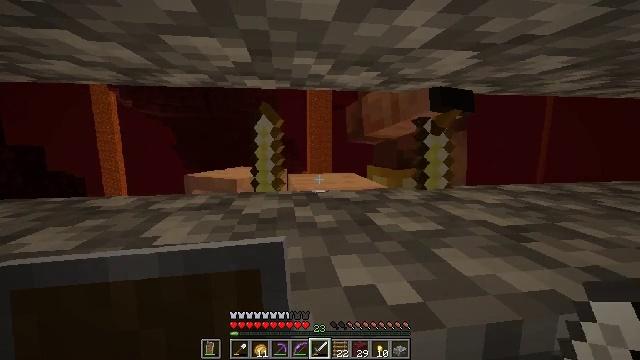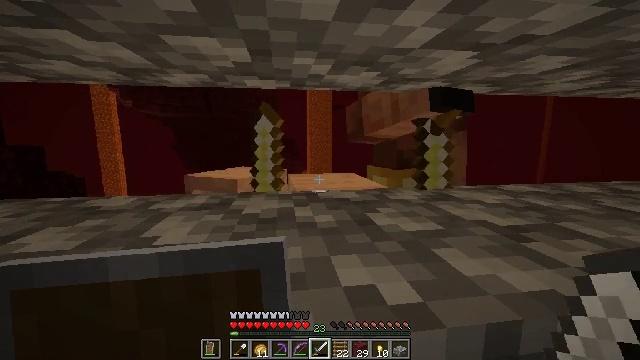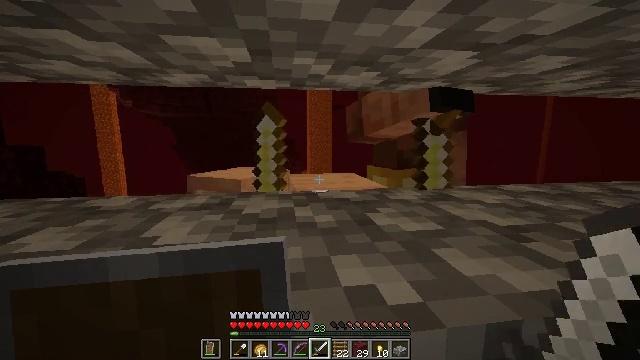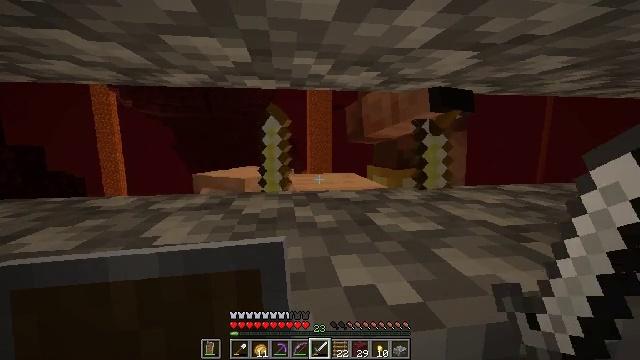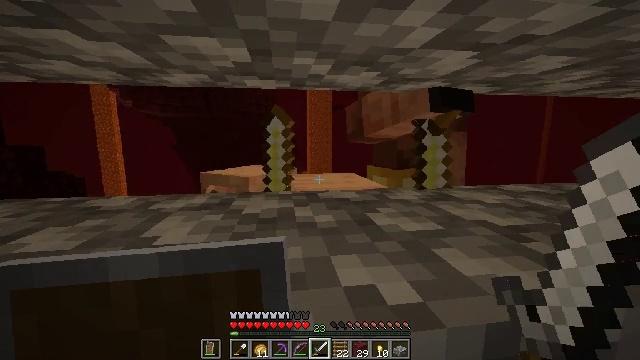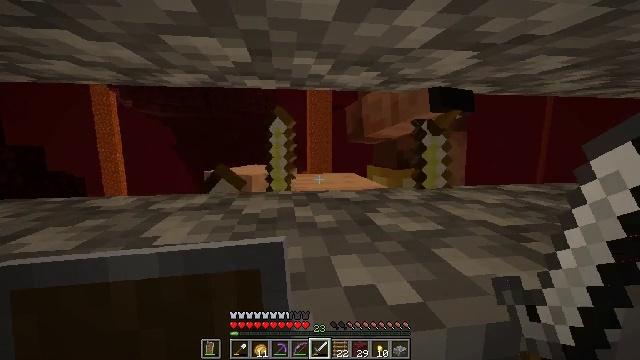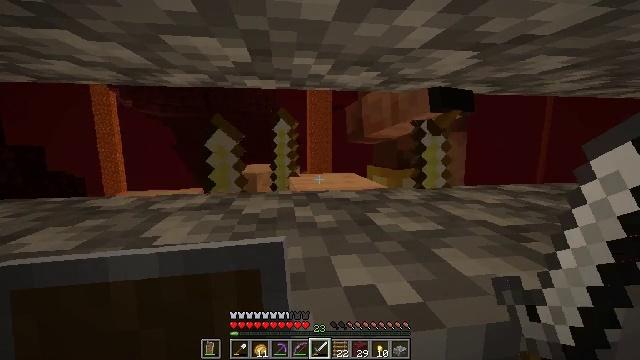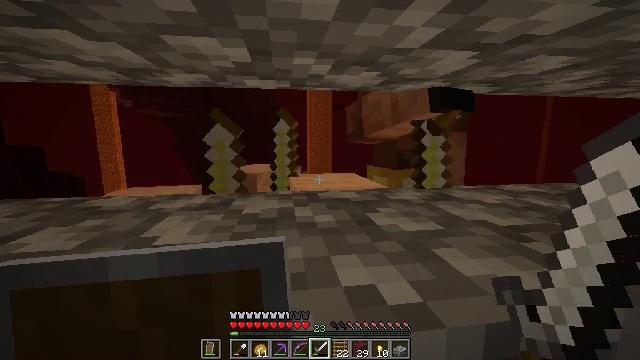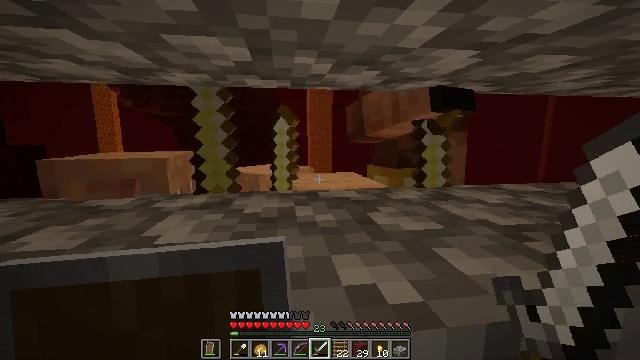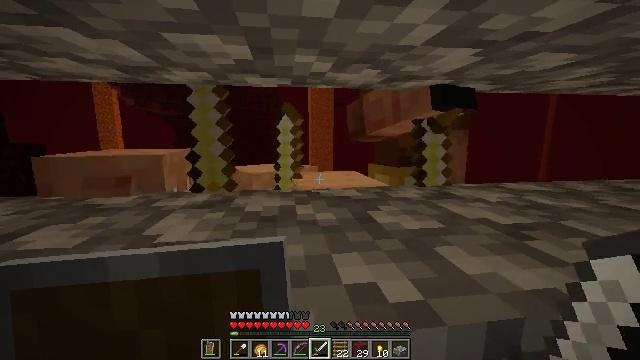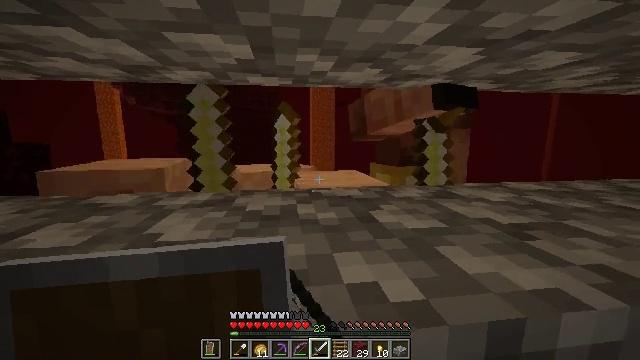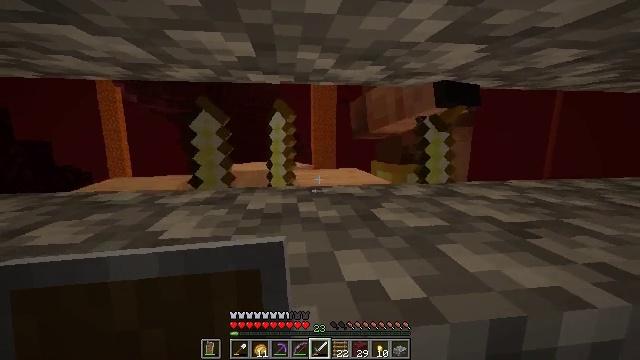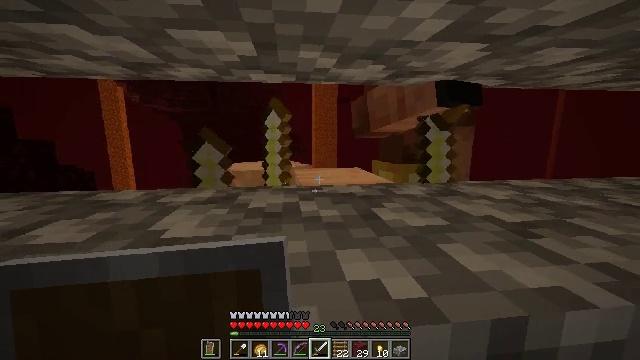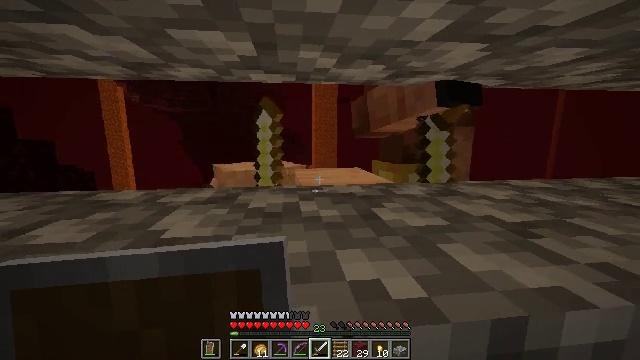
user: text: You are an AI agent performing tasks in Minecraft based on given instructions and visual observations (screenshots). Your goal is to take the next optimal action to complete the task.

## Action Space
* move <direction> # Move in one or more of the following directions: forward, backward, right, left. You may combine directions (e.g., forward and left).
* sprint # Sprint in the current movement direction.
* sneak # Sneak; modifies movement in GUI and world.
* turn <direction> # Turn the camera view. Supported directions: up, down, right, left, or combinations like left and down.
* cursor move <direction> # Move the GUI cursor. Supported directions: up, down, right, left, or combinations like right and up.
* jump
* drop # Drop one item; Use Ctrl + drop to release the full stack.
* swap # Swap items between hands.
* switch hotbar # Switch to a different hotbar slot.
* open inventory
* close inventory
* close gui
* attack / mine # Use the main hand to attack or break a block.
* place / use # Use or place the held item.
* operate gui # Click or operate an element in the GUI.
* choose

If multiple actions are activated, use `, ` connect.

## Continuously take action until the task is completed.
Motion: motion action
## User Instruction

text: Combat the piglin.
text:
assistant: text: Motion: sneak
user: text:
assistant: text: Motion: sneak
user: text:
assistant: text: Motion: sneak
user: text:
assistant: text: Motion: sneak
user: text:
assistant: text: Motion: sneak
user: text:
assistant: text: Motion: sneak
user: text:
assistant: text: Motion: sneak
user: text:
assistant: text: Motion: sneak
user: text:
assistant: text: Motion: sneak, attack / mine
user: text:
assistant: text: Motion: sneak, attack / mine
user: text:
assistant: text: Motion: sneak, attack / mine
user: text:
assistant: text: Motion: sneak, attack / mine
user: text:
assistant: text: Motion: sneak
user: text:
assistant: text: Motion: sneak